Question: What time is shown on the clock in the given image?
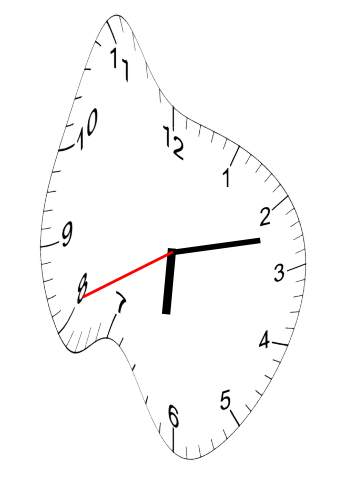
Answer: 06:12:41